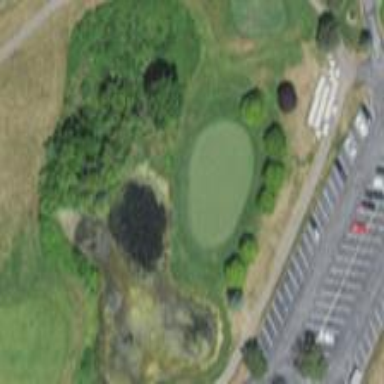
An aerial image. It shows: Picturesque scene of golf course with lateral water hazard.